Field crop: maize
Growth stage: 2
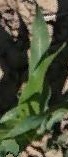
Species: maize